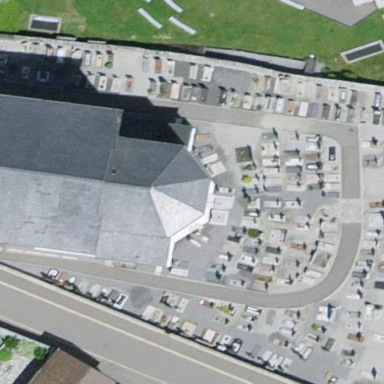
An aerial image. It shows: Cemetery.